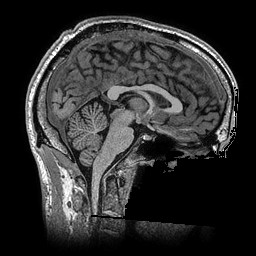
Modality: T1w
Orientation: sagittal
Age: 30
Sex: male